An envelope spectrum derived from a bearing vibration measurement is shown; the reference markers locate BPFO, BPFI, BSF and FTF for this bearing geometry and shaft speed. Diagnose the bearing from this image, choosing from: normal, inner_race, outer_race, ball.
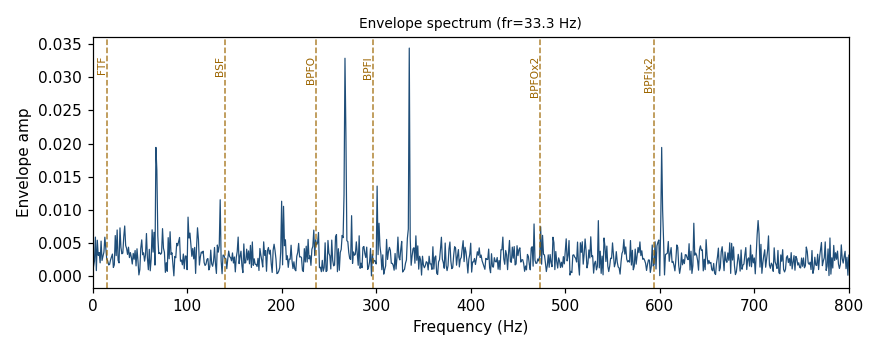
Answer: inner_race